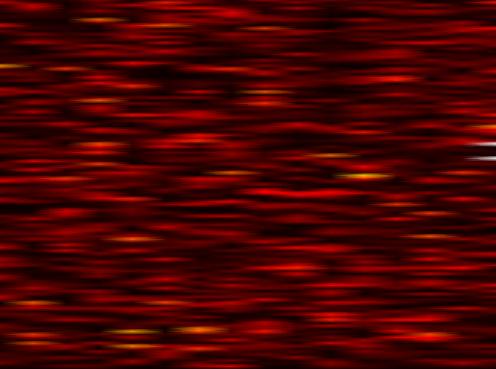
Label: WOLA